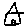
Label: house